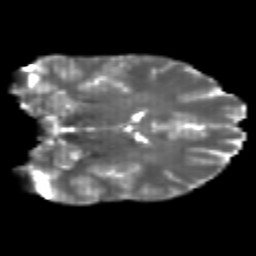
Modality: T2w
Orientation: coronal
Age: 21
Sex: male
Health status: healthy
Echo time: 0.074 s